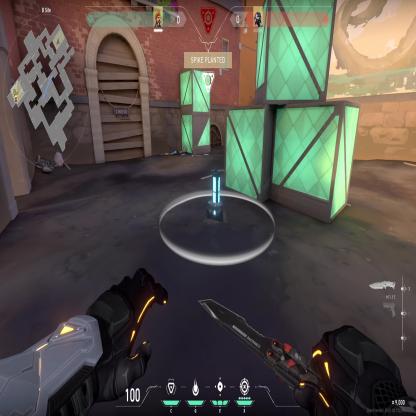
Label: planted spike